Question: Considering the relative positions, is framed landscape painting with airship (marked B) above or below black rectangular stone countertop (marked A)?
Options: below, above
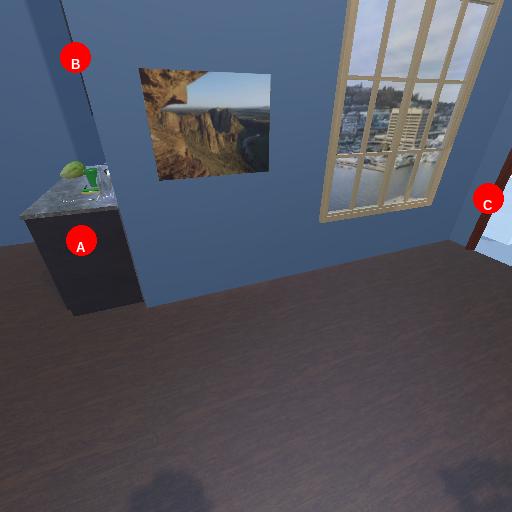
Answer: below